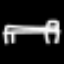
Label: bed